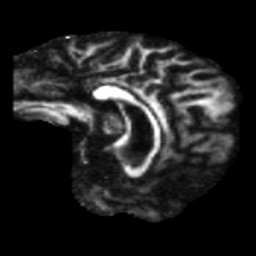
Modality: FA
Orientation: sagittal
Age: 60
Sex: male
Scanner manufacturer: siemens
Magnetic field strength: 3 T
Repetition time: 5.47 s
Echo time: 0.0854 s